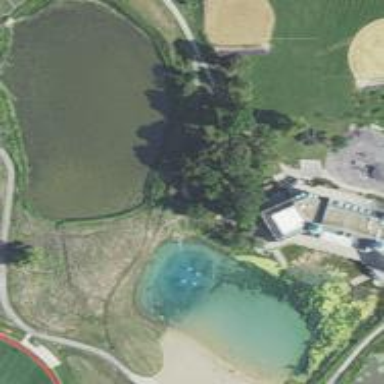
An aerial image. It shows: Swimming pool in natural water basin.